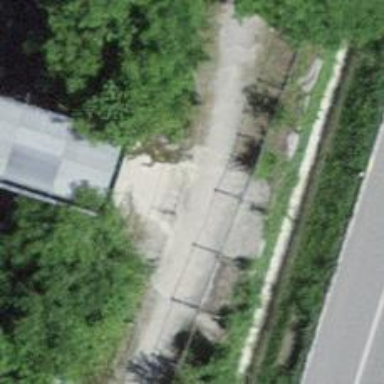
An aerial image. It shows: Concrete path on bridge.